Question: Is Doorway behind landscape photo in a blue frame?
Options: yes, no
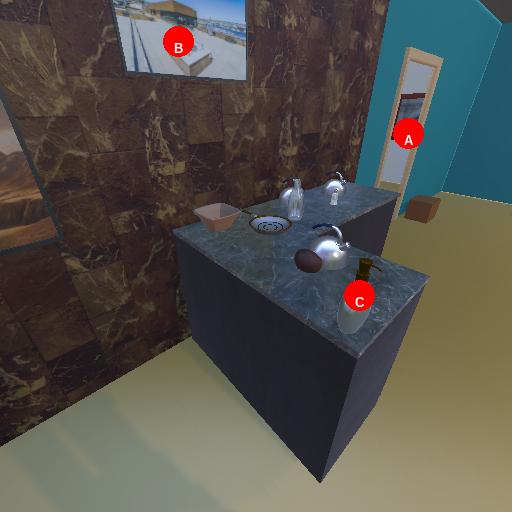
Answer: yes